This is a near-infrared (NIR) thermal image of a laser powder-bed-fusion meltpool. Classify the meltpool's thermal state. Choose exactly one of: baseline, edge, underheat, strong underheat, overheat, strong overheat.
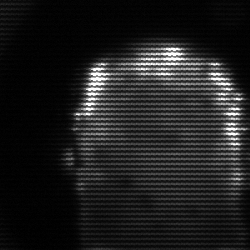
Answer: baseline